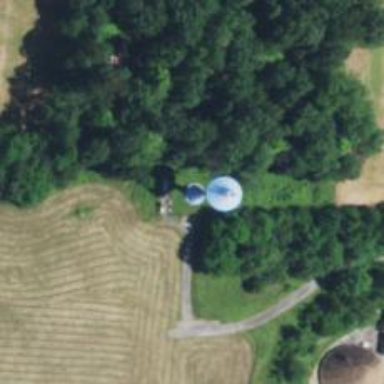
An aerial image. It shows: Water tower that is man-made.